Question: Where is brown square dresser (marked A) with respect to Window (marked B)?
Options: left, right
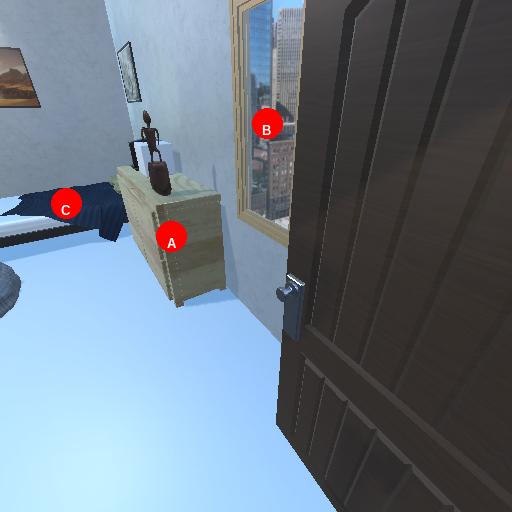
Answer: left